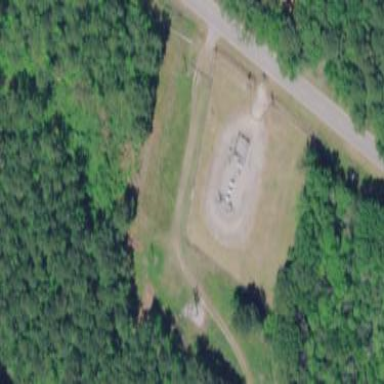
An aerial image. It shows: Distribution power substation secured by fence.